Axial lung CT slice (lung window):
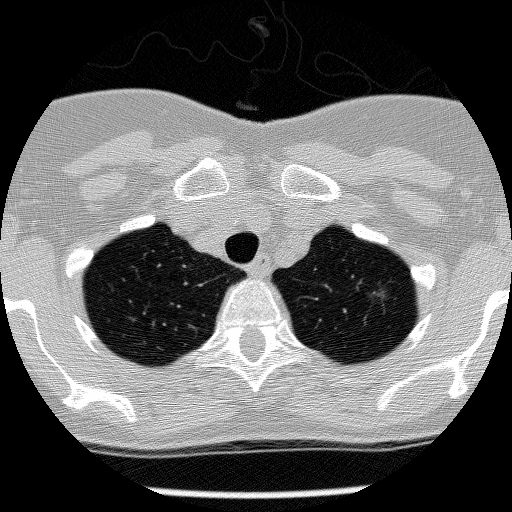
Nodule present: no